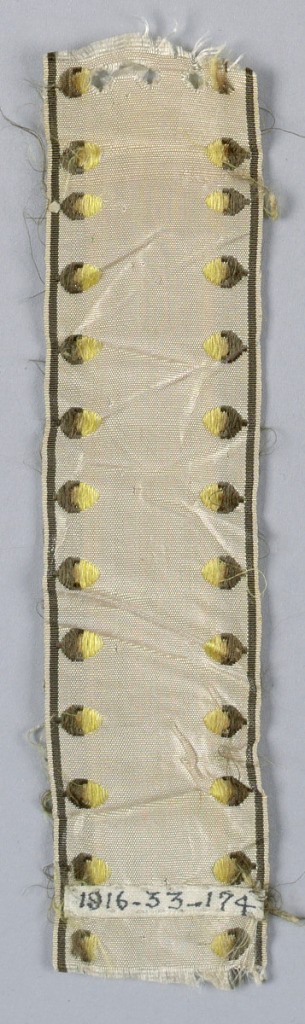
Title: Ribbon
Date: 1850–1900
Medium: silk Technique: taffeta with brocade
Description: Piece of light tan ribbon with a border design of birds in brown and yellow.